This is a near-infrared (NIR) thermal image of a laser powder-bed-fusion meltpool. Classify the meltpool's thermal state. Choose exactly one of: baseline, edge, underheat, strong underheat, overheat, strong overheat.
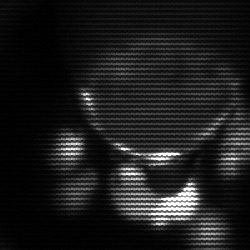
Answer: edge